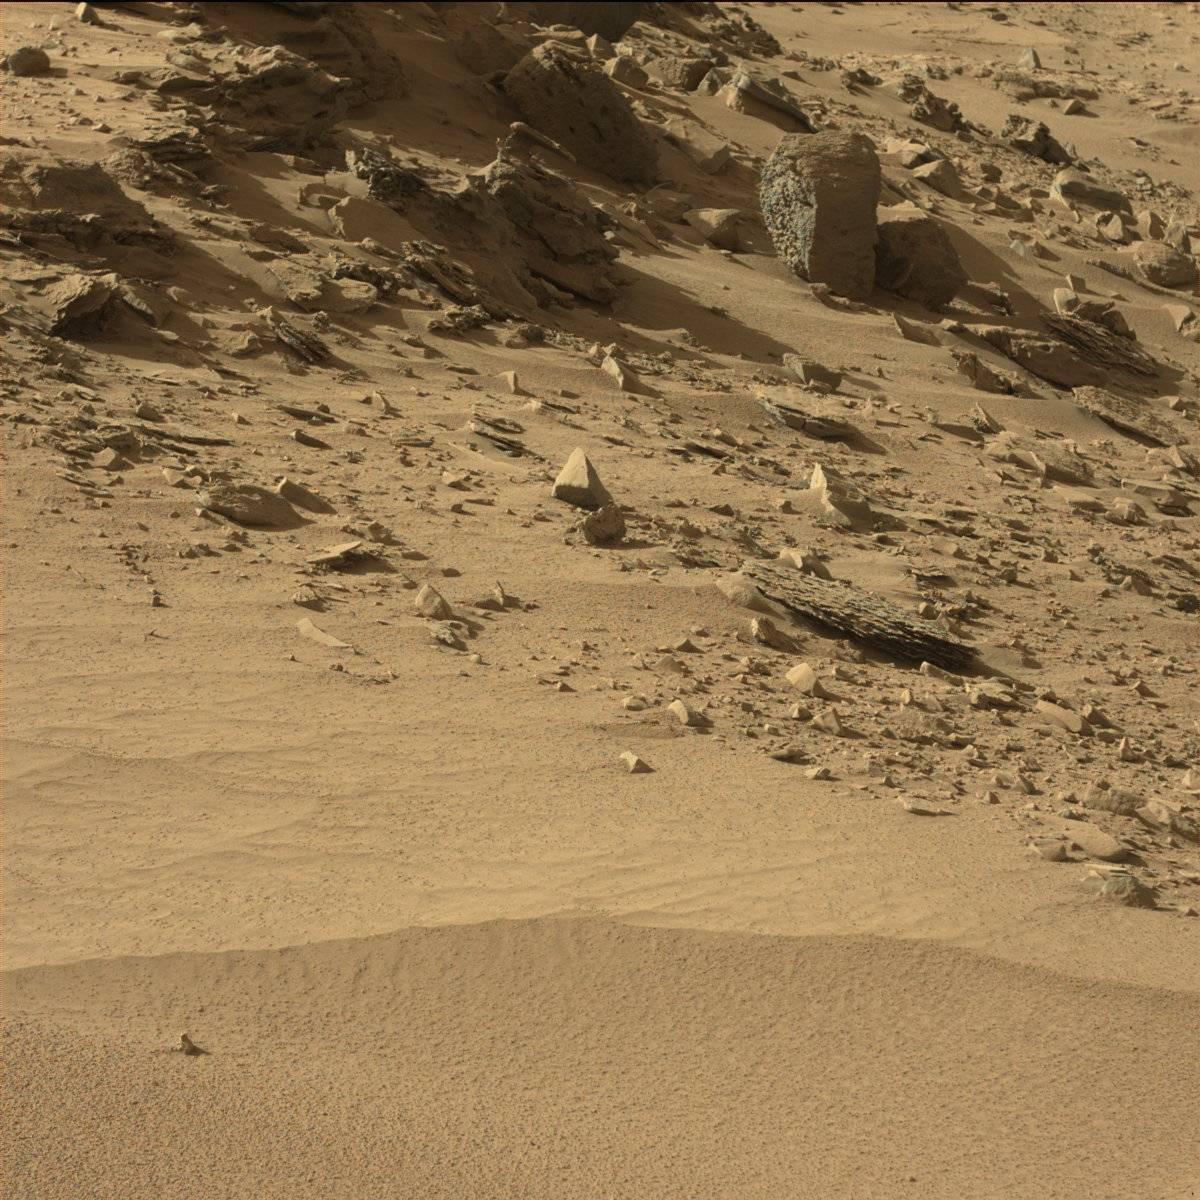
Terrain classes present: Bedrock, Rock, Sand / Soil